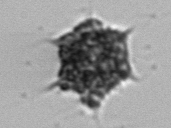
Label: Dictyocha